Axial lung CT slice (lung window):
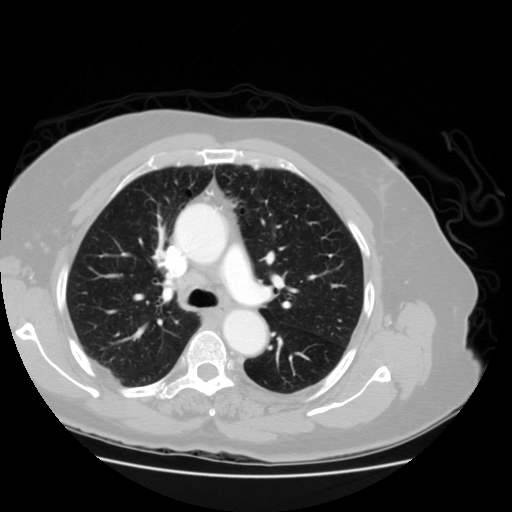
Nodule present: no